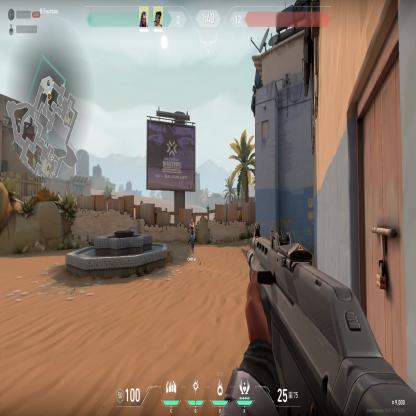
Label: teammate